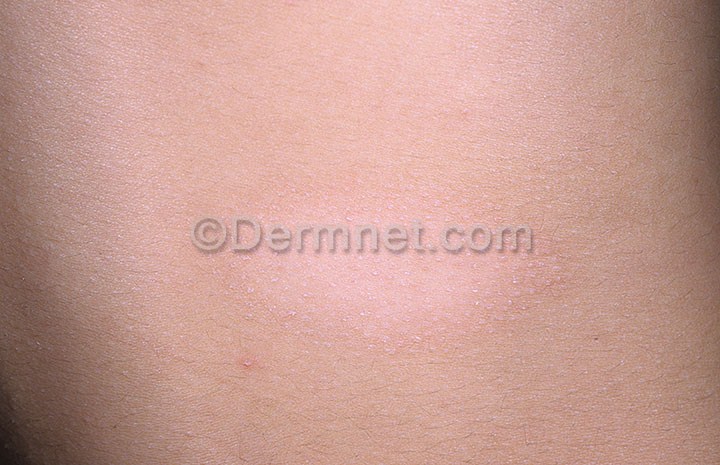
Disease: Atopic Dermatitis Photos